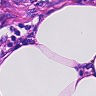
Metastatic tissue present: no